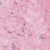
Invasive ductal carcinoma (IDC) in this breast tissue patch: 0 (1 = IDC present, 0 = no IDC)